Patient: sex F, age 69
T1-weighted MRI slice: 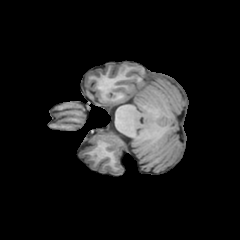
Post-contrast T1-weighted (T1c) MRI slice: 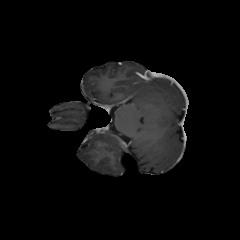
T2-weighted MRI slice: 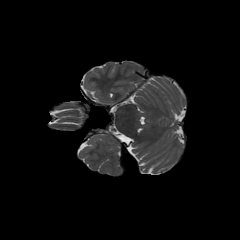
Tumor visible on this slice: no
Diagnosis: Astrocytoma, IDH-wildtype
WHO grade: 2